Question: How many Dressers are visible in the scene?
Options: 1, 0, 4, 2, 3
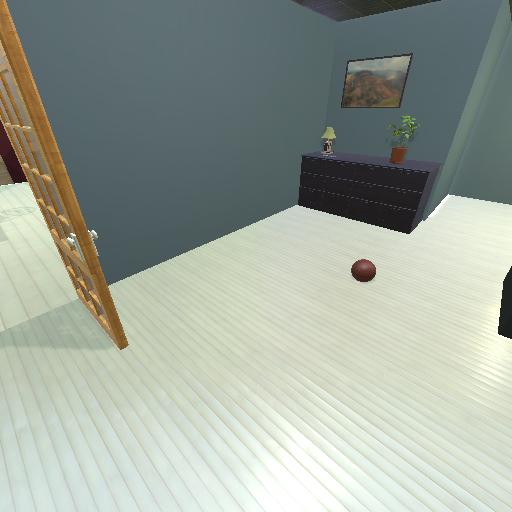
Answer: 1